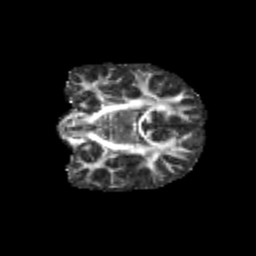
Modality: FA
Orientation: coronal
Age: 9
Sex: male
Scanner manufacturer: siemens
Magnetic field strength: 3 T
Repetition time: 3.8 s
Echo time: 0.07 s